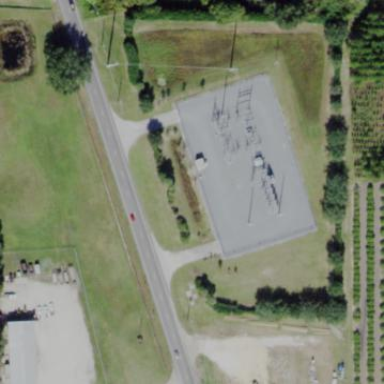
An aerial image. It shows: Distribution power substation secured by fence.